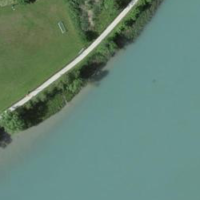
EUNIS habitat code: 15
Species observed at this site:
Podiceps cristatus
Filipendula ulmaria
Lysimachia vulgaris
Rumex hydrolapathum